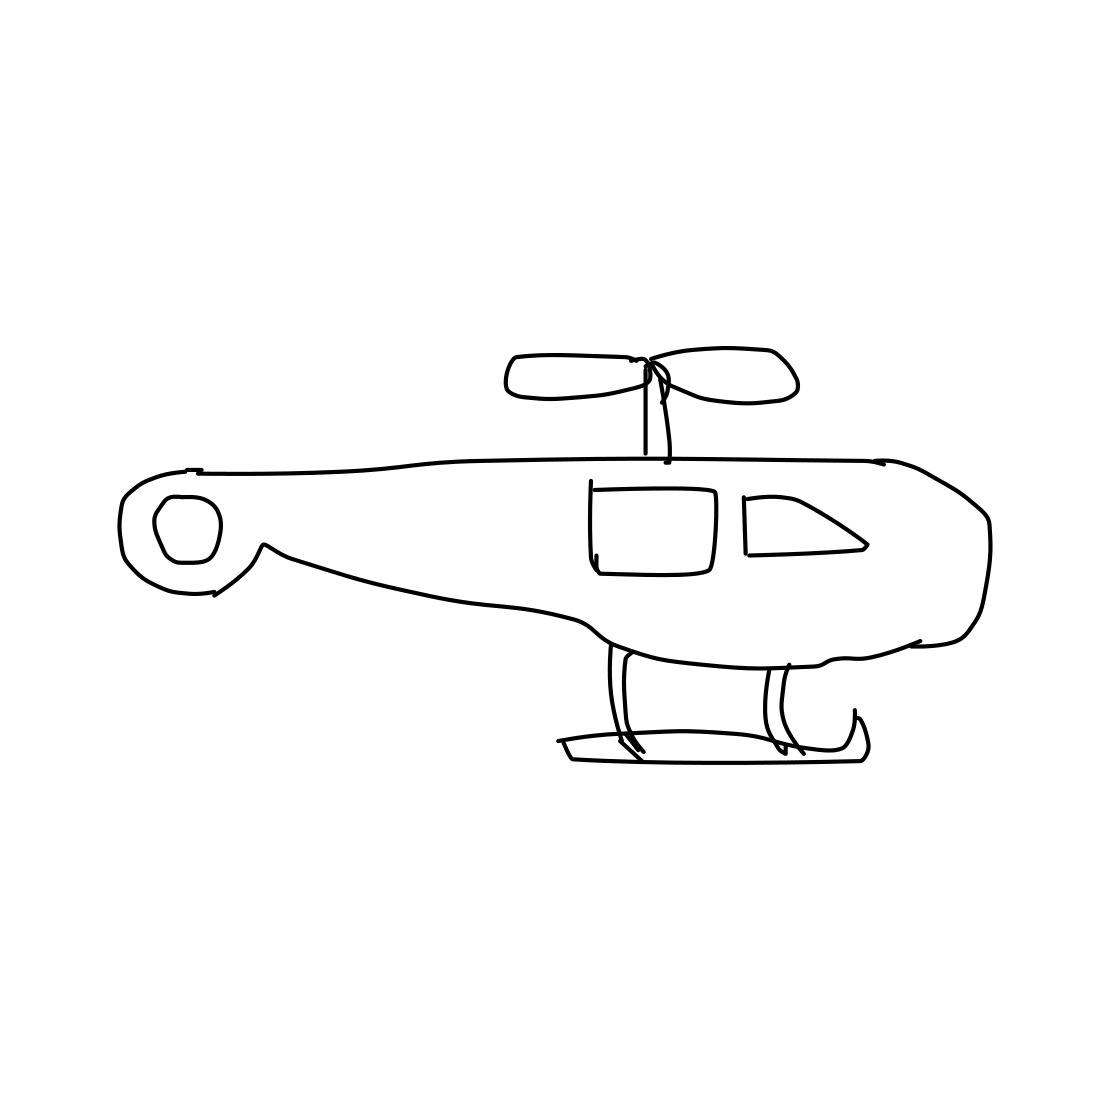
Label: helicopter